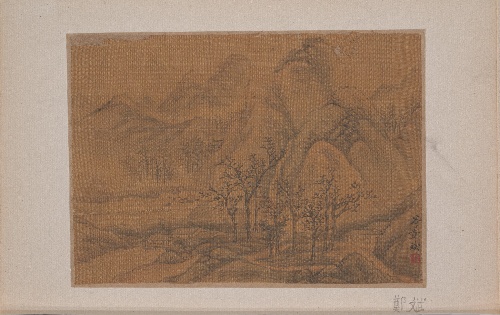
Artist: Zheng Bin
Object type: Album leaf
Classification: Paintings
Medium: Miniature from album of eleven paintings; ink and color on silk
Culture: China
Period: Qing dynasty (1644–1911)
Dimensions: 5 x 6 3/4 in. (12.7 x 17.1 cm)
Department: Asian Art
Credit line: Rogers Fund, 1942
Accession year: 1942
Repository: Metropolitan Museum of Art, New York, NY
Tags: Landscapes|Mountains